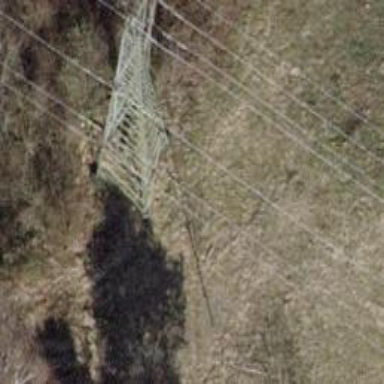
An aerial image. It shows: Power line is depicted.